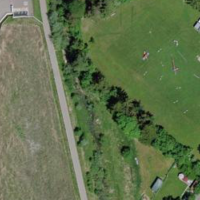
EUNIS habitat code: 55
Species observed at this site:
Prunus spinosa
Phragmites australis